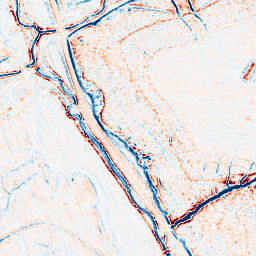
Category: edge_preserving
Decomposition family: bilateral
Decomposition parameters: d: 9
sigma_color: 150
sigma_space: 25
Upsampling method: edge_directed
Upsampling parameters: scale: 2
Upsampling scale: 2